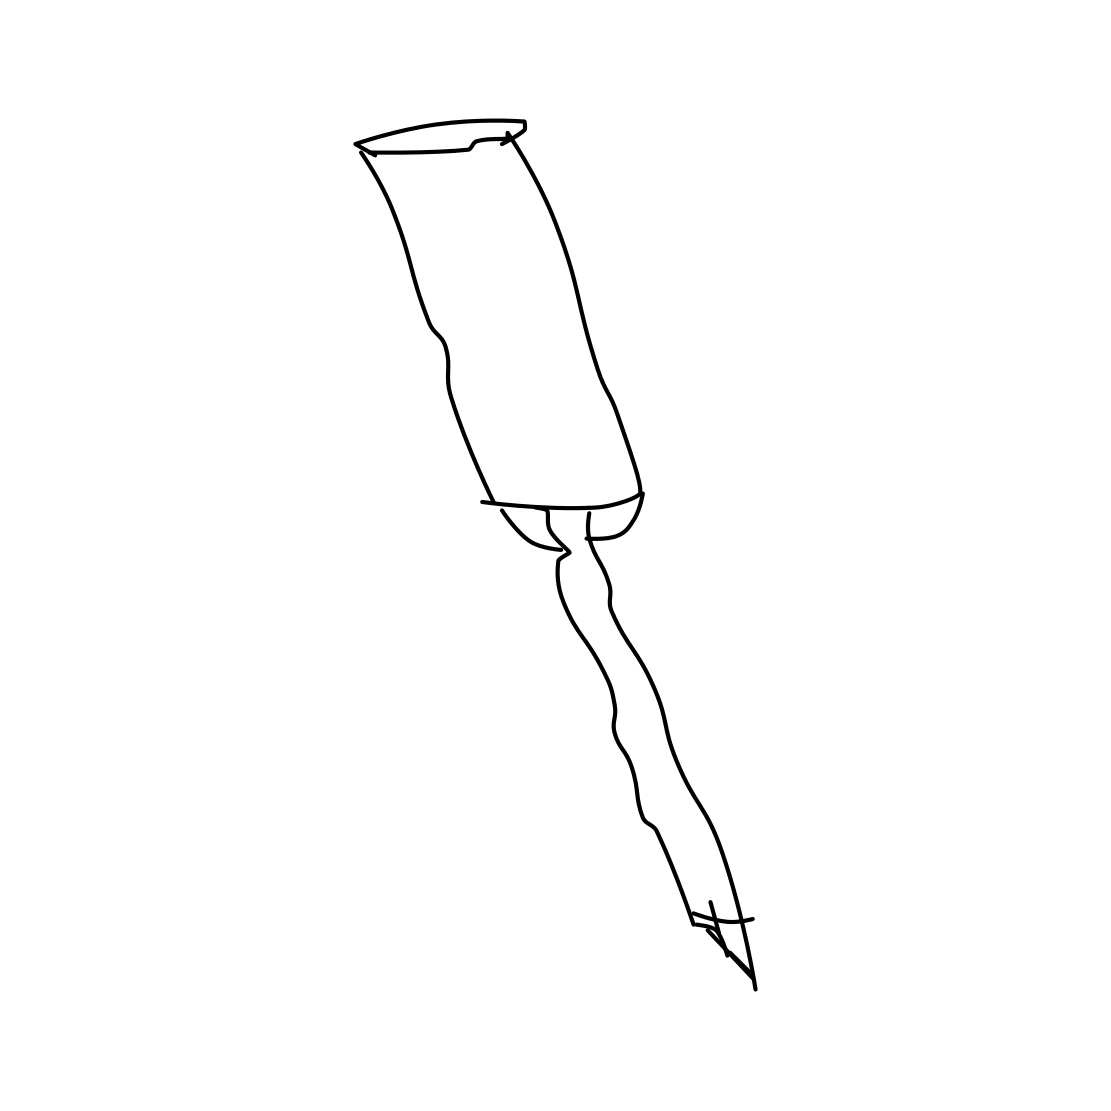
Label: screwdriver